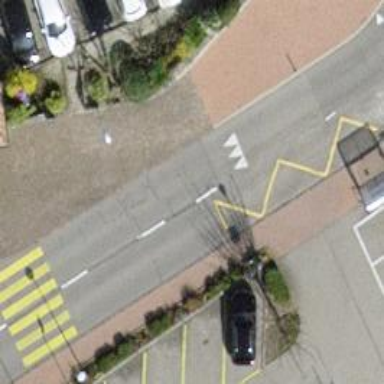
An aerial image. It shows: Traffic hump for calming the traffic.